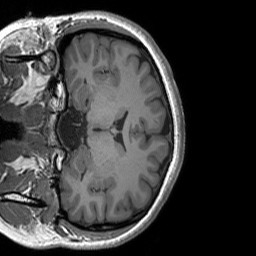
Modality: T1w
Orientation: coronal
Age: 25
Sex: female
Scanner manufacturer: siemens
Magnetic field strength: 3 T
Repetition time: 1.8 s
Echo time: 0.00252 s